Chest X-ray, PA view. Patient: 85 years old, sex M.
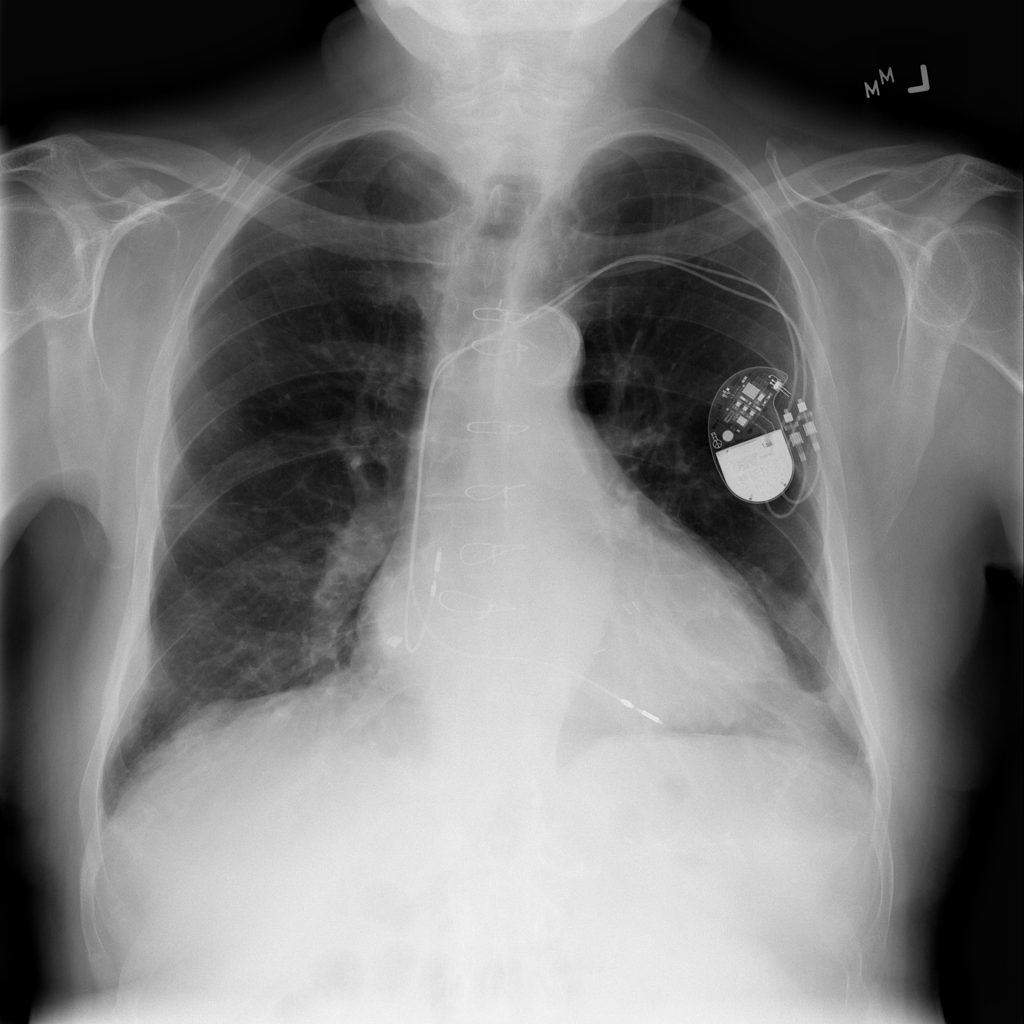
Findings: Cardiomegaly, Effusion, Nodule